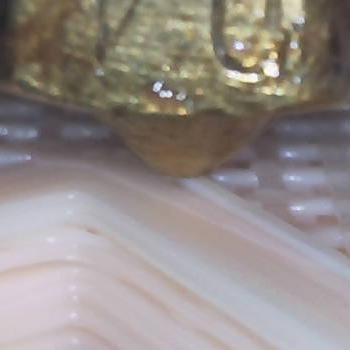
Flow rate: 79%